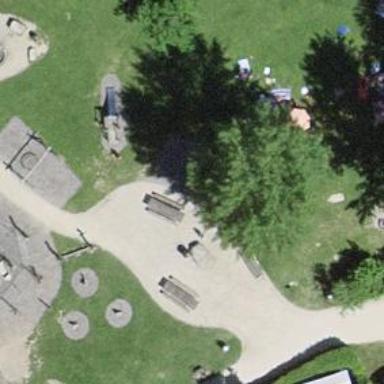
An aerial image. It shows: Picnic table located in leisure land area.